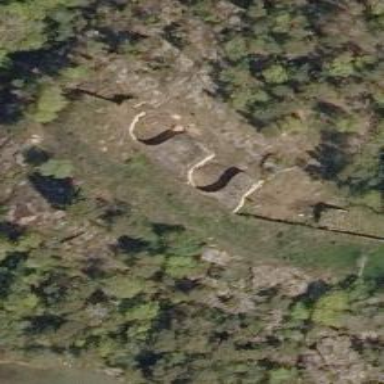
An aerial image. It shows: Military bunker.